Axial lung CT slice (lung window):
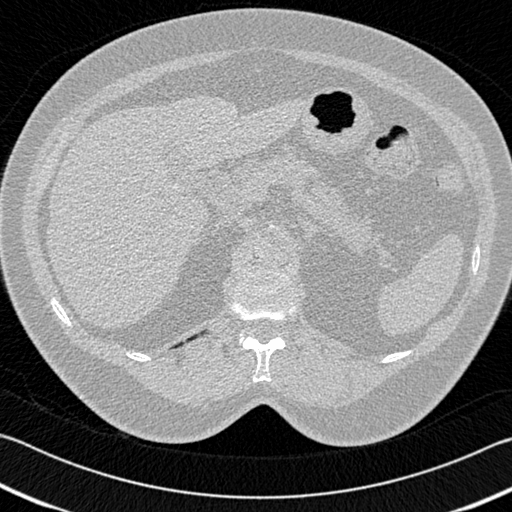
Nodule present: no